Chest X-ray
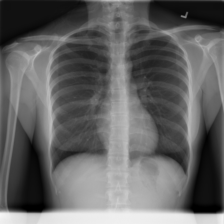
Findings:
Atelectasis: negative
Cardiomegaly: negative
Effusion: negative
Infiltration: negative
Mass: negative
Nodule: negative
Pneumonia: negative
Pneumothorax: negative
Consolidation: negative
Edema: negative
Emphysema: negative
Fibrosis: negative
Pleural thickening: negative
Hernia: negative